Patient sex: F
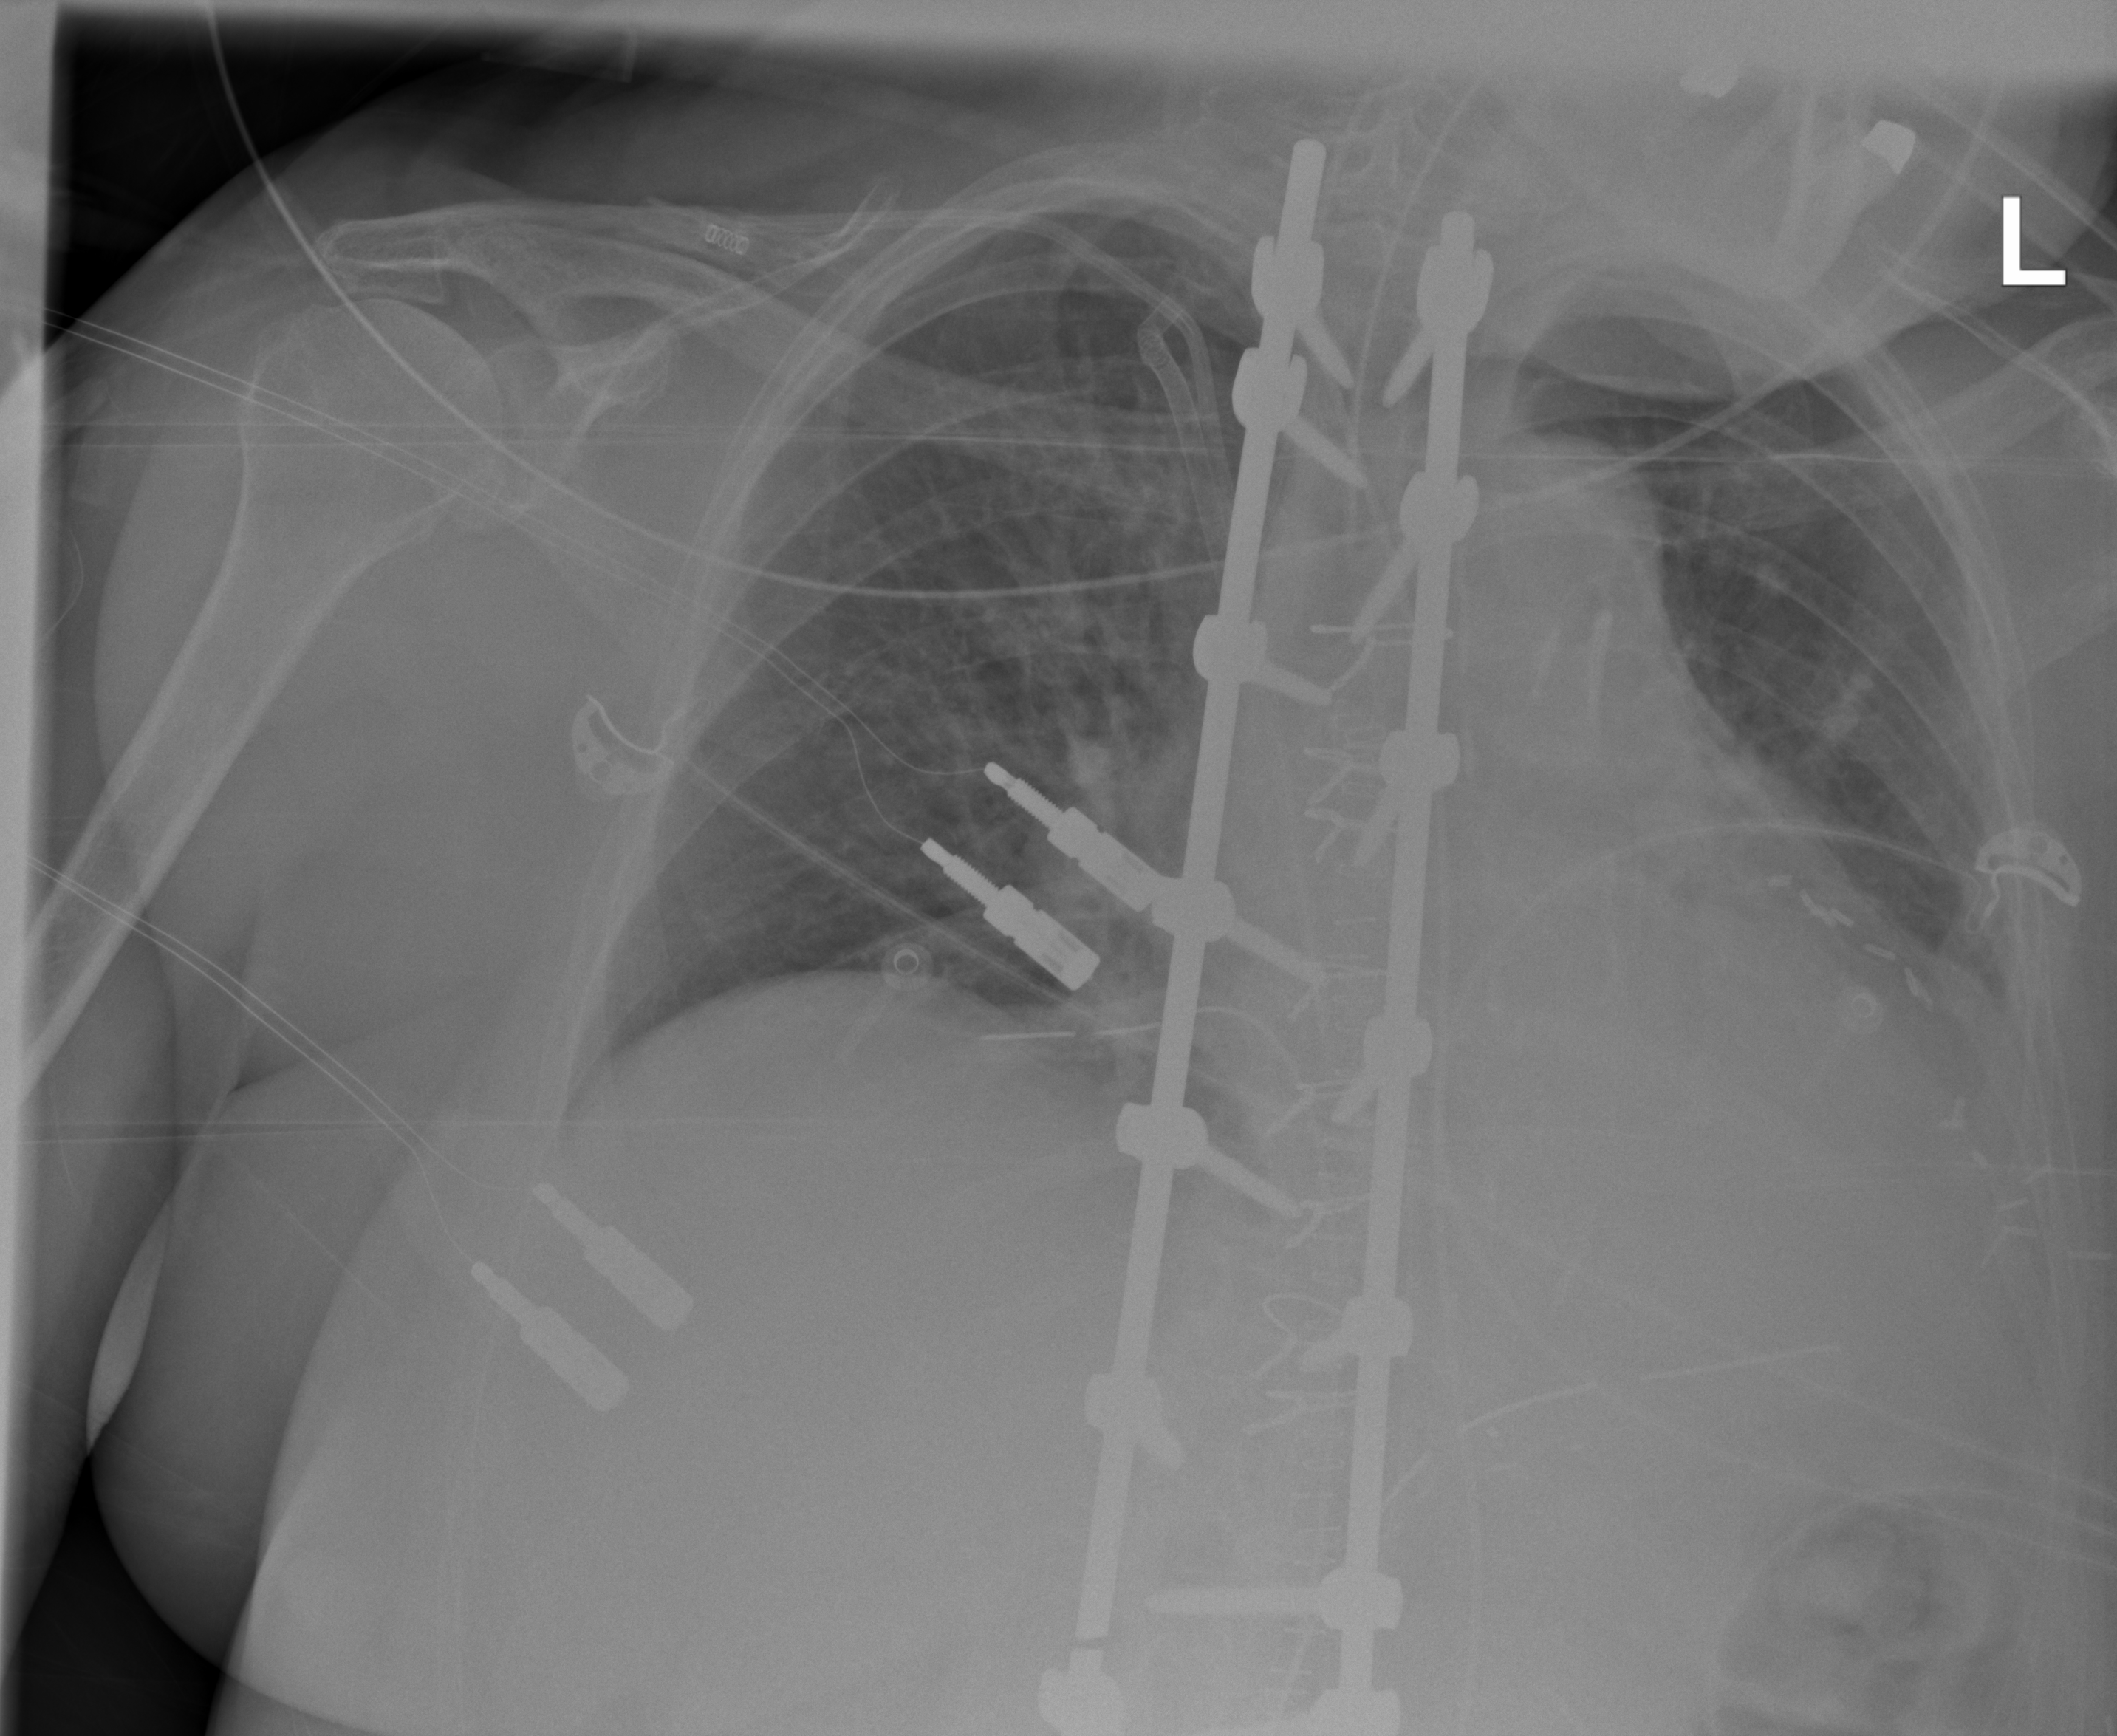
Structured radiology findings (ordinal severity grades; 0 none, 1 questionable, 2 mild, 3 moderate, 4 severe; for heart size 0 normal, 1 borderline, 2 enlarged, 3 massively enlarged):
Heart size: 2
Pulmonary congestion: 2
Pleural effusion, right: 0
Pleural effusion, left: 2
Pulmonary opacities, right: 2
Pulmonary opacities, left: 2
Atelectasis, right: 2
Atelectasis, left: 2